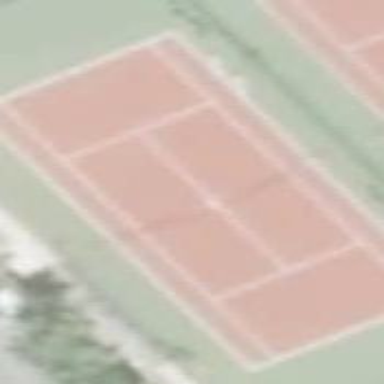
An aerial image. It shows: Concrete tennis pitch for leisure land.